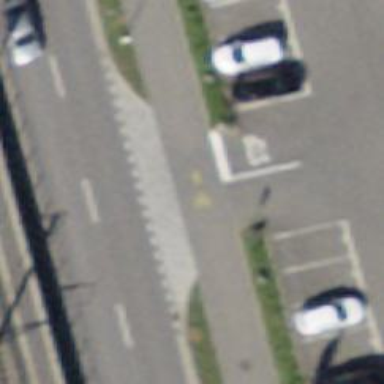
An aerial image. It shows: Stop road.